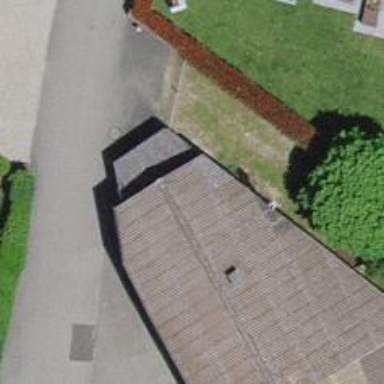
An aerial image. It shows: Garage building.